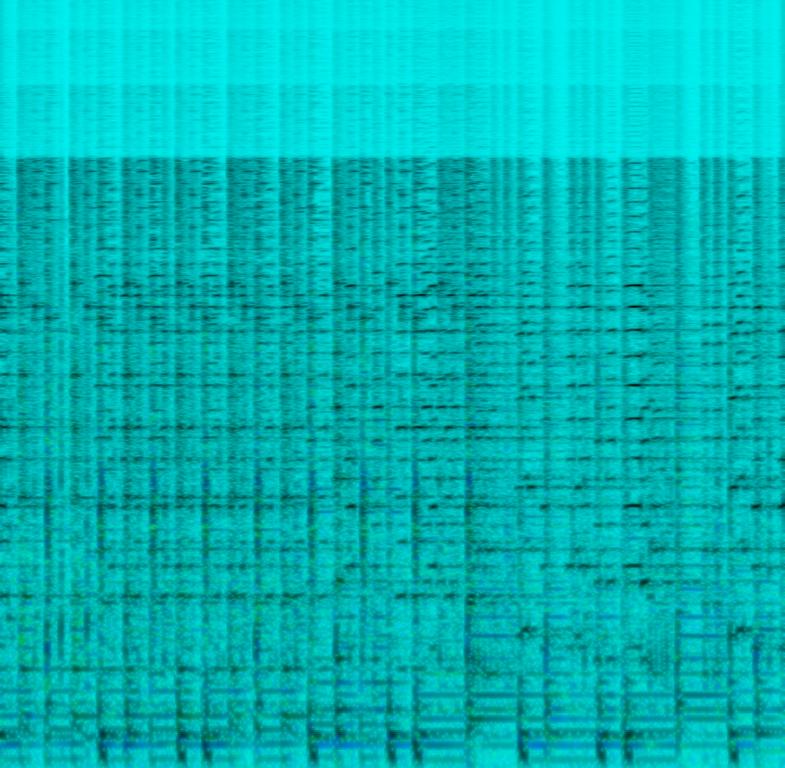
This is a middle eastern song with a rapid and intricate accordion melody as the main basis. The song would be suitable as a backing track for a belly dancer. There's a traditional percussion instrument in the background.